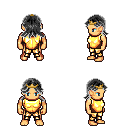
a pixel art fantasy rpg character, male body template, human, tanned skin, gold chest armor, gold greaves, gray loose hair, gold tiara, four views (front, back, left, right), 2x2 character sprite sheet, small pixel art, hard edges, no anti-aliasing